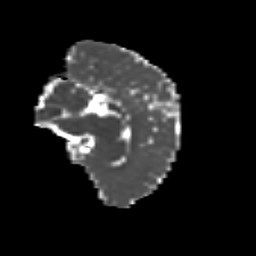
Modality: MD
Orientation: sagittal
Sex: male
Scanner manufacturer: siemens
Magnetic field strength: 3 T
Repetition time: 5 s
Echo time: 0.071 s